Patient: sex M, age 62
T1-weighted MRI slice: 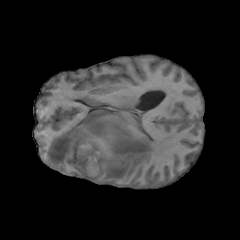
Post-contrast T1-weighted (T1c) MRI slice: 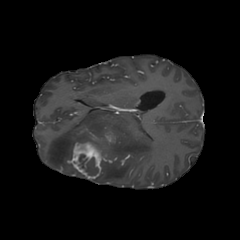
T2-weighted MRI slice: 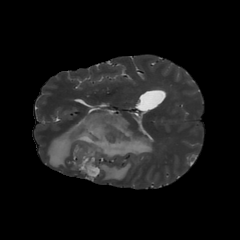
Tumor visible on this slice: yes
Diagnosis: Glioblastoma, IDH-wildtype
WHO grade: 4